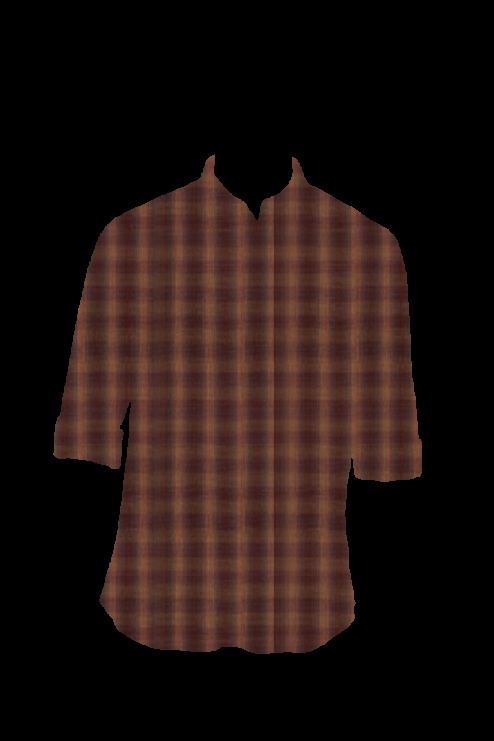
rust plaid button up tee